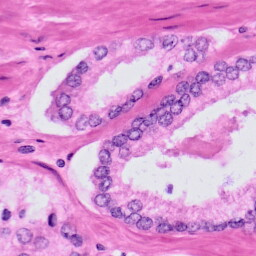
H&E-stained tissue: Prostate